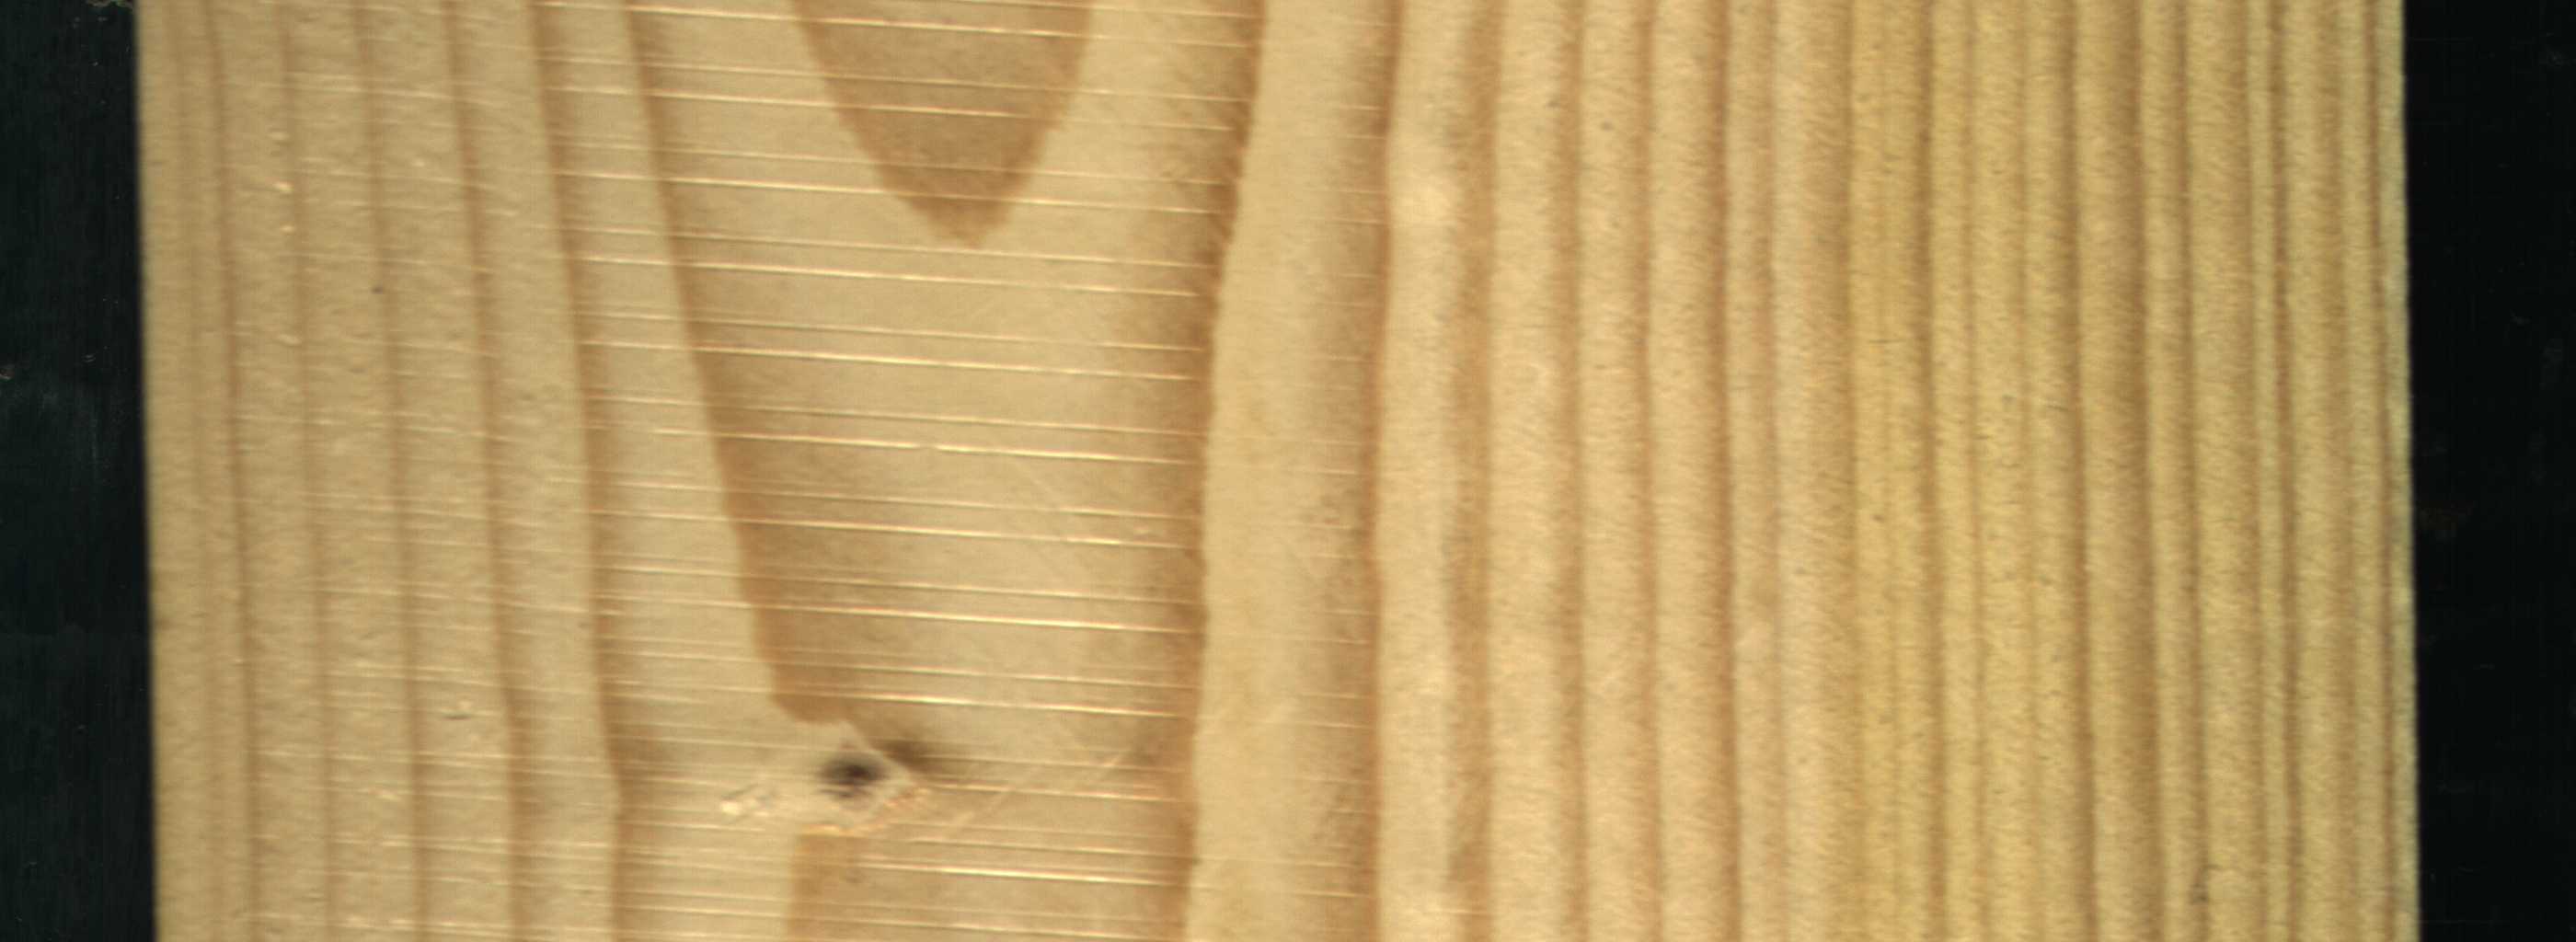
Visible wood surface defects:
Live_Knot